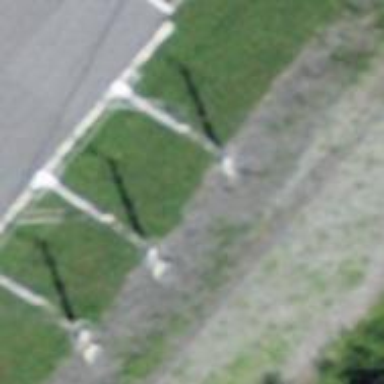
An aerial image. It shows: Three power lines with cables.